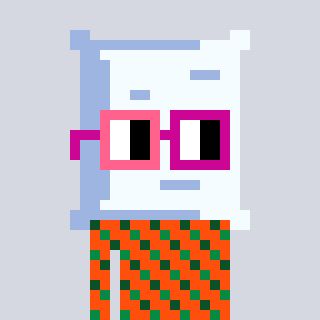
a pixel art character with square pink and red glasses, a pillow-shaped head and a orange-colored body on a cool background